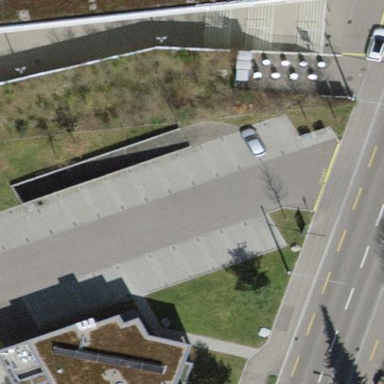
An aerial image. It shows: Building with flat roof.